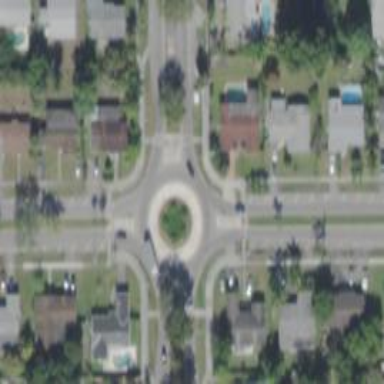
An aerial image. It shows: Roundabout at tertiary road junction.